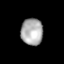
Tissue: lung
Cell type: T cells
Senescence score: 0.1908
Nuclear area (px): 571
Mean DAPI intensity: 172.975